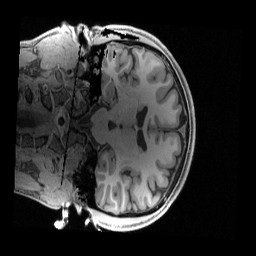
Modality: T1w
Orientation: coronal
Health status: healthy
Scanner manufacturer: siemens
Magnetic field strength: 3 T
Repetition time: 2.4 s
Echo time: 0.00222 s